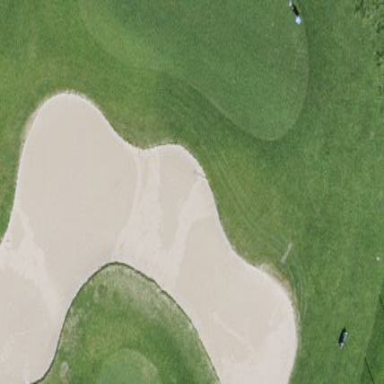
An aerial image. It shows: Sandy area is golf bunker.